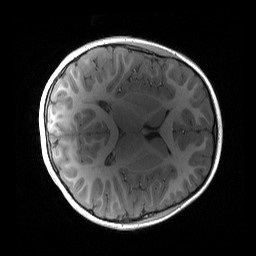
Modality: T1w
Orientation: axial
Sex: female
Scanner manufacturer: siemens
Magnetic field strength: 3 T
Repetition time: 1.9 s
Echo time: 0.00243 s